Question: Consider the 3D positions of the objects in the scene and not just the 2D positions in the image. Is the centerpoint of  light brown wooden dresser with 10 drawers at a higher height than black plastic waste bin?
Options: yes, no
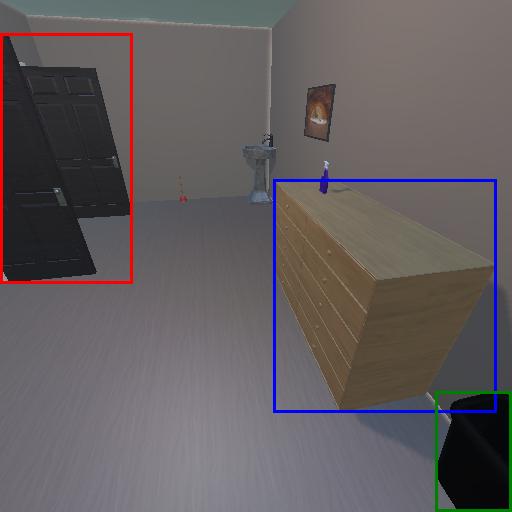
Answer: yes